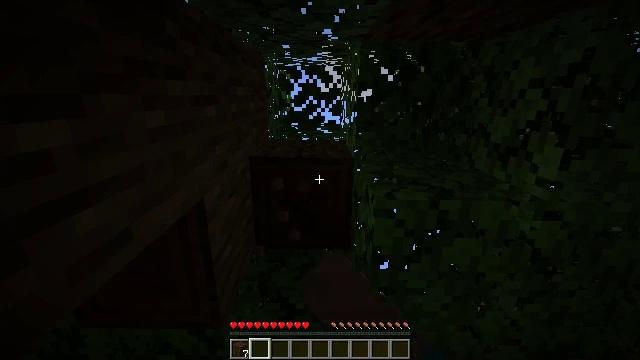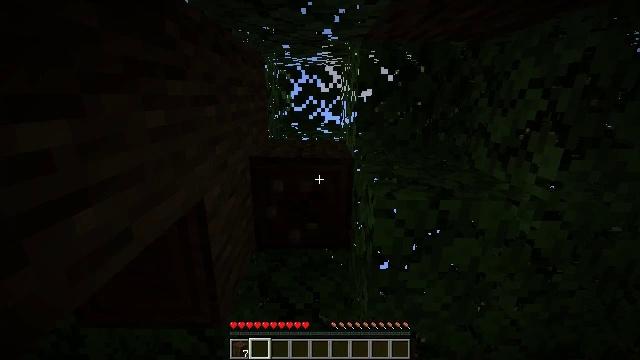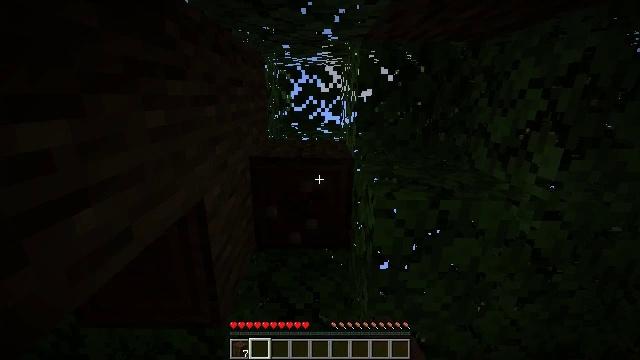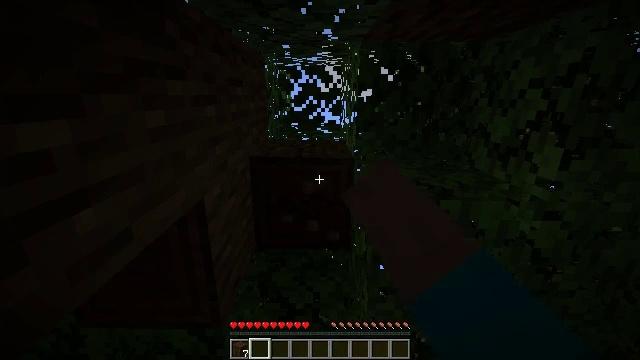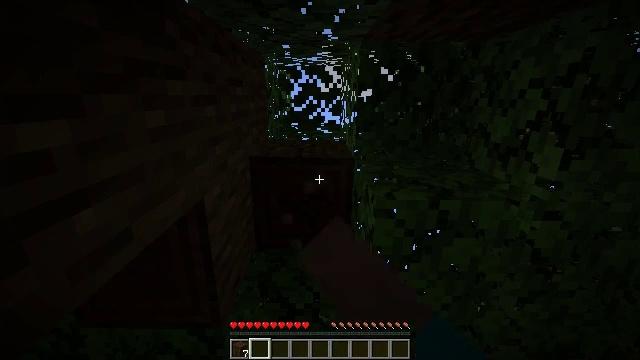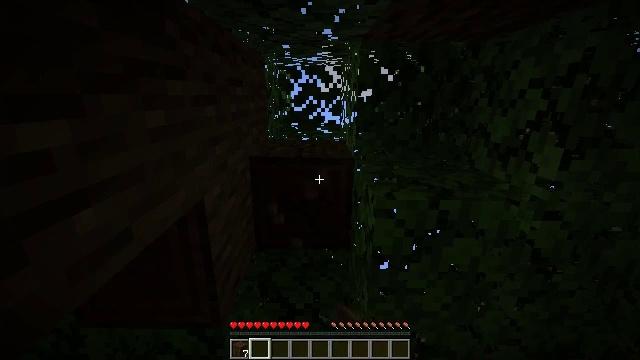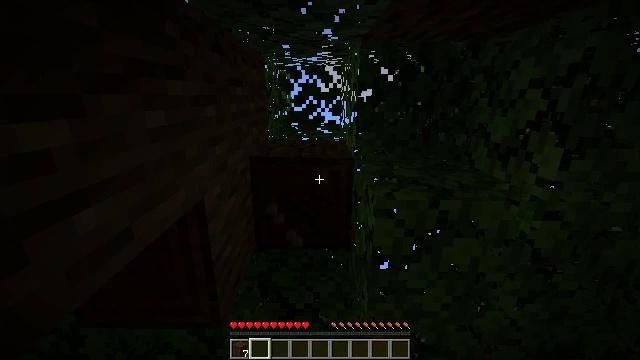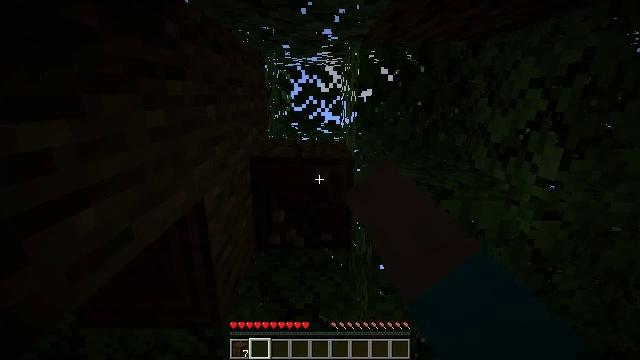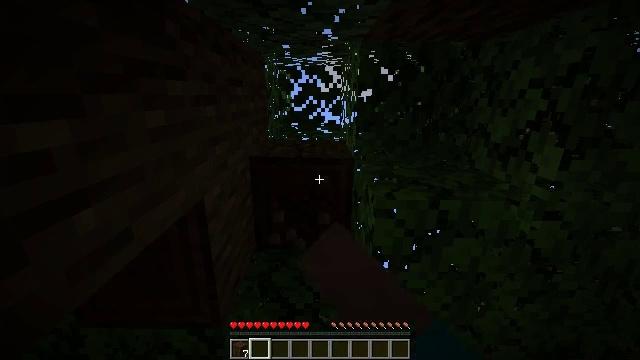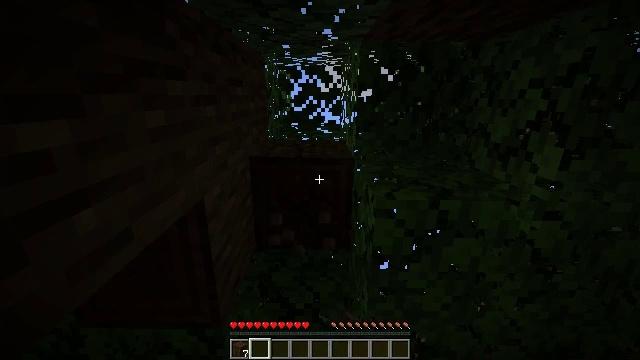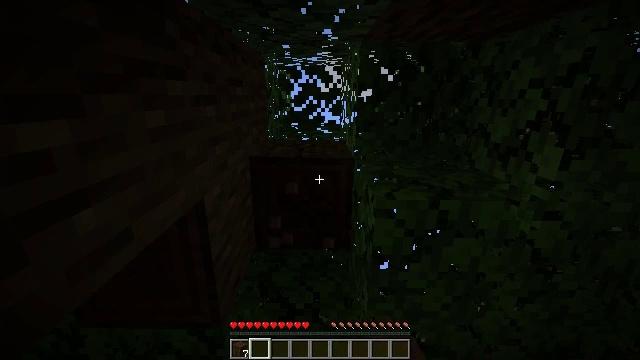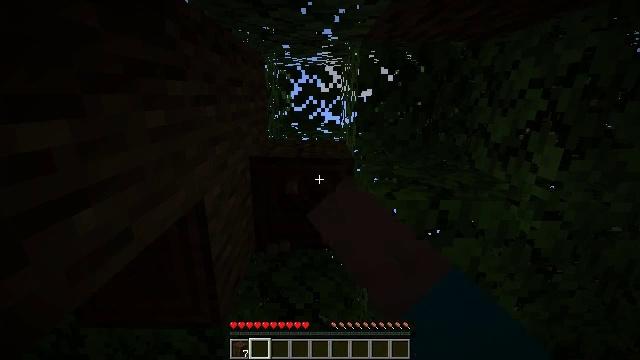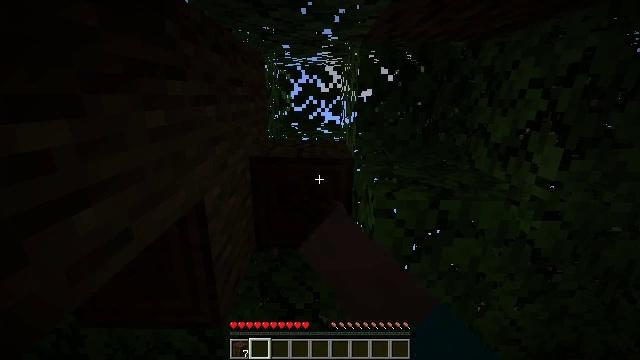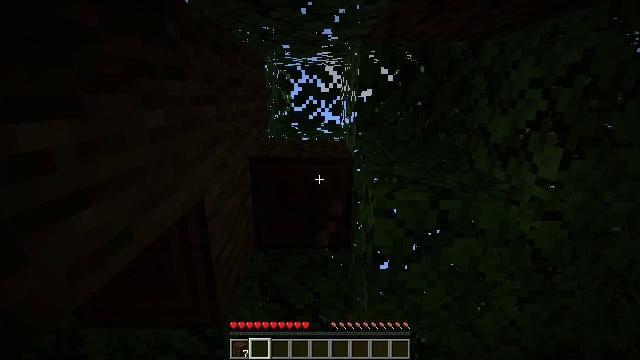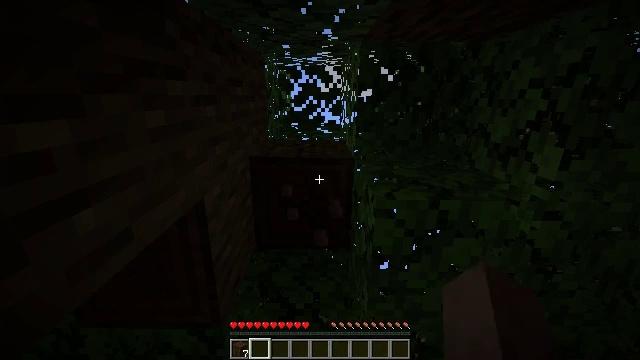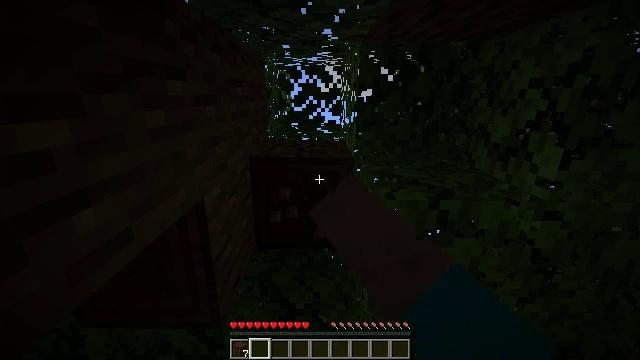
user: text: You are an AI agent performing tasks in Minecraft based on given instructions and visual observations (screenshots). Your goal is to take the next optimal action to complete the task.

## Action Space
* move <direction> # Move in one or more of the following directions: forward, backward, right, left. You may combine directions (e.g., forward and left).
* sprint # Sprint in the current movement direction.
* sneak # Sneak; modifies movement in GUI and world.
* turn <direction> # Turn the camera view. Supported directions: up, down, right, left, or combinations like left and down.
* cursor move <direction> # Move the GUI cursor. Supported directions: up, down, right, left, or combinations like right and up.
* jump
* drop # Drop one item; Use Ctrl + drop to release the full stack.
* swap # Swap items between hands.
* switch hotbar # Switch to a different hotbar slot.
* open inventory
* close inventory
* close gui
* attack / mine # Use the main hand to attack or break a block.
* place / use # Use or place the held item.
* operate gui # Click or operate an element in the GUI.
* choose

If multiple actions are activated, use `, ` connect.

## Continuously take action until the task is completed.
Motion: motion action
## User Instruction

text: Mine the dark oak log from a tree.
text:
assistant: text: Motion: attack / mine
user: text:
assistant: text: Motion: attack / mine
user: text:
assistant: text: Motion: attack / mine
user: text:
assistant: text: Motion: attack / mine
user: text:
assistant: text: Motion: attack / mine
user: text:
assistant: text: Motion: attack / mine
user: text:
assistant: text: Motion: attack / mine
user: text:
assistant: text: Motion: attack / mine
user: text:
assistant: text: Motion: attack / mine
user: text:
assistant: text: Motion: attack / mine
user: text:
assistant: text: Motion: attack / mine
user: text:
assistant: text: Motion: attack / mine
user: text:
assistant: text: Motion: attack / mine
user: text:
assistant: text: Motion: attack / mine
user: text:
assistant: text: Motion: attack / mine
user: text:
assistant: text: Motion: attack / mine
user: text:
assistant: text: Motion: attack / mine
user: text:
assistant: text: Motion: attack / mine
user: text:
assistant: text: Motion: attack / mine
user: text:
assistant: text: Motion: attack / mine
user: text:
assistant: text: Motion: attack / mine
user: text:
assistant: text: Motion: attack / mine
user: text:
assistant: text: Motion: attack / mine
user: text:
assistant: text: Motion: attack / mine
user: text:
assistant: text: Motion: attack / mine
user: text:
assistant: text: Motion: attack / mine
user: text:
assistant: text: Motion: attack / mine
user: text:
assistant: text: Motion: attack / mine
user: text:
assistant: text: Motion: attack / mine
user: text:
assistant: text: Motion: attack / mine